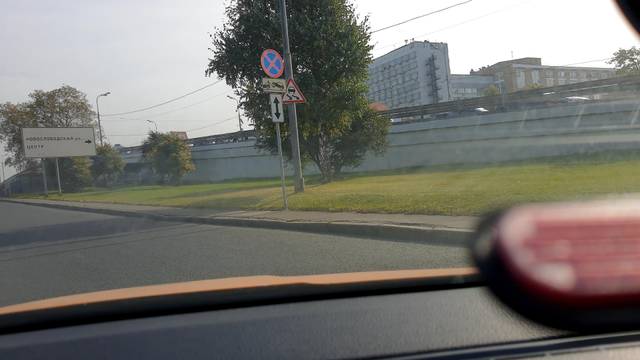
Region: Russia
Coordinates: 55.793, 37.585